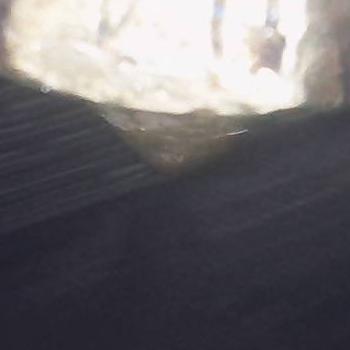
Flow rate: 37%